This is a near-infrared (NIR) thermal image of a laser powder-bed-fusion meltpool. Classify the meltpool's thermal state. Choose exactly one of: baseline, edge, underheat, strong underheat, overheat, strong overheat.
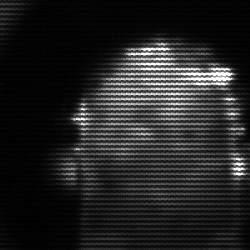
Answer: baseline